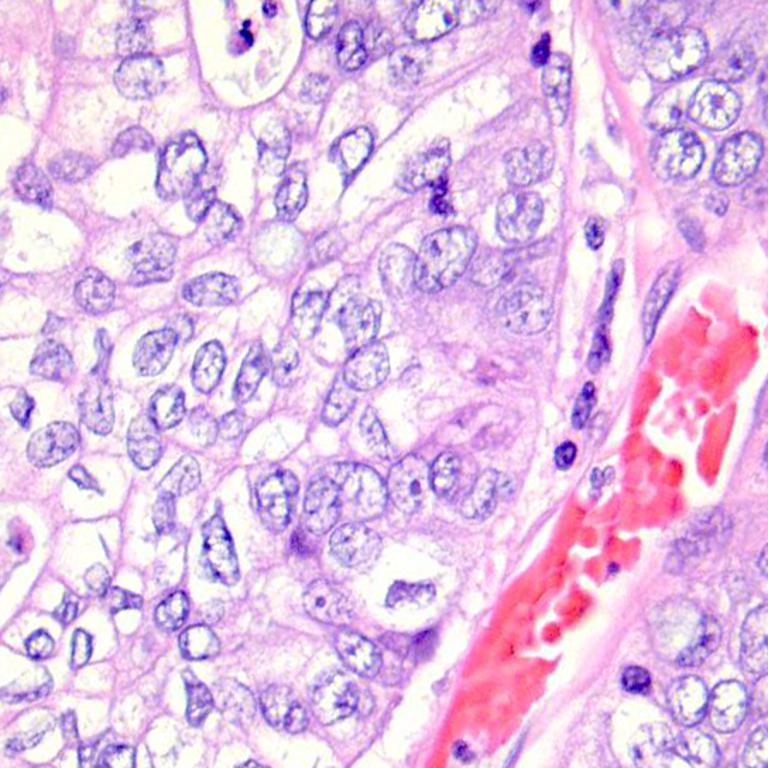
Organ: colon
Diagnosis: adenocarcinomas